Interaction volume radius: 10 \u00c5
Interaction volume height: 50 \u00c5
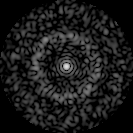
Disorder parameter: 0.8564